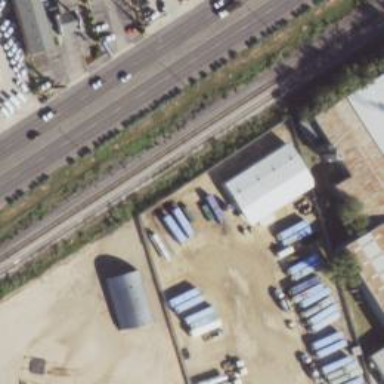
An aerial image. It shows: Railway track.